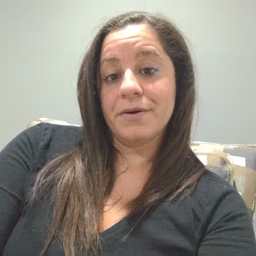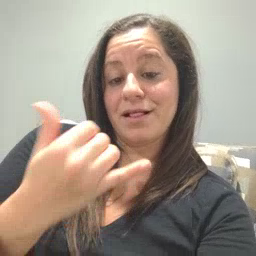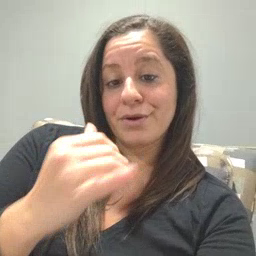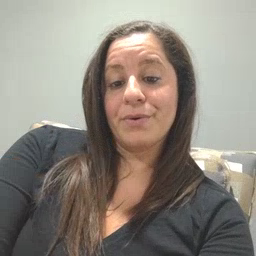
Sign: yellow